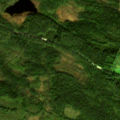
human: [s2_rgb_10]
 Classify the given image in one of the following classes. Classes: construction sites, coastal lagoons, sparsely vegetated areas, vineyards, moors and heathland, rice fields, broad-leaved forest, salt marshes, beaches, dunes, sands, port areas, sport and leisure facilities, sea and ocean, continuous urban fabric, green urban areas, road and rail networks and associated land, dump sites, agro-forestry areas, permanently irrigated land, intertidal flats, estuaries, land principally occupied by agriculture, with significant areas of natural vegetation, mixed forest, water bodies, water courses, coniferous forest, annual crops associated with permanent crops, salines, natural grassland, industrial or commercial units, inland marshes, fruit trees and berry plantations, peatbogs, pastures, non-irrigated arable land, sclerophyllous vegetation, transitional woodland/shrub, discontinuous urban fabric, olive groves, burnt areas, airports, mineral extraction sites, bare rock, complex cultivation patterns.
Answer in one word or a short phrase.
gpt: coniferous forest